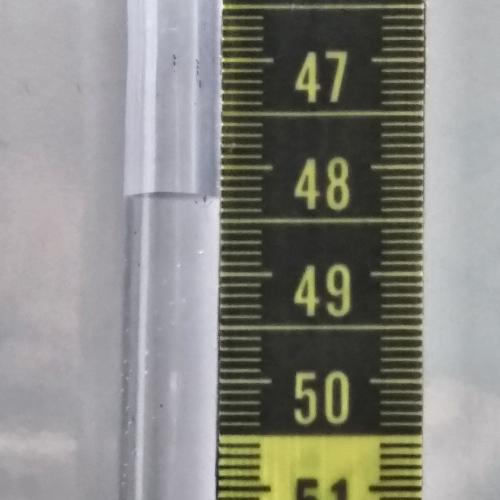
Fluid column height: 48.3 cm